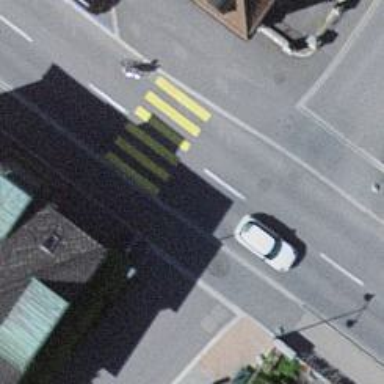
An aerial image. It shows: Uncontrolled footway crossing with markings.